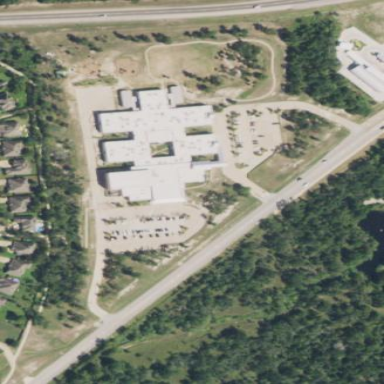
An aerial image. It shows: School.